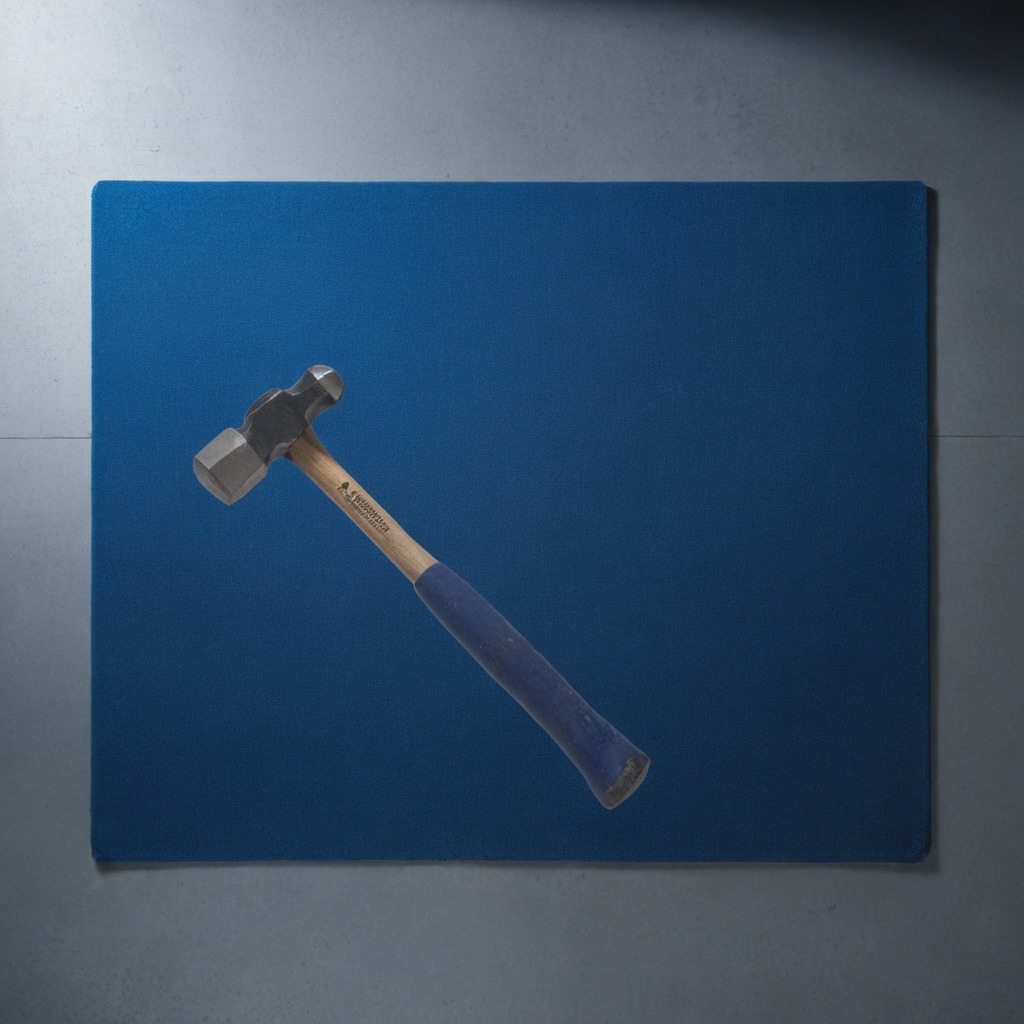
A hammer is lying on the granite tabletop.